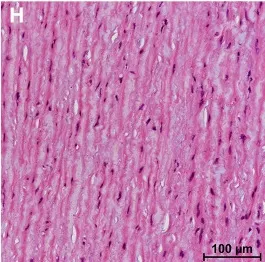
Hematoxylin-eosin staining.
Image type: pathology (h&e)